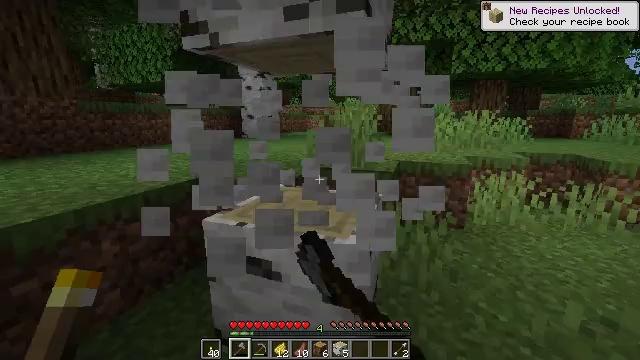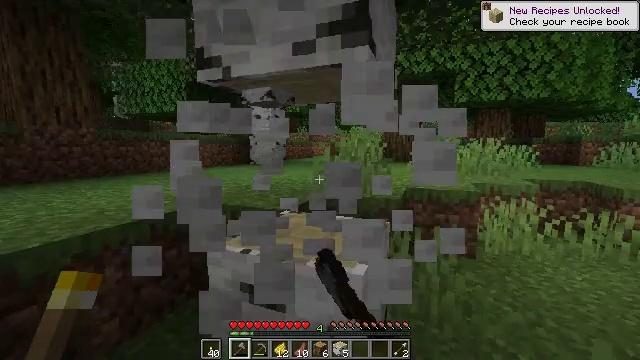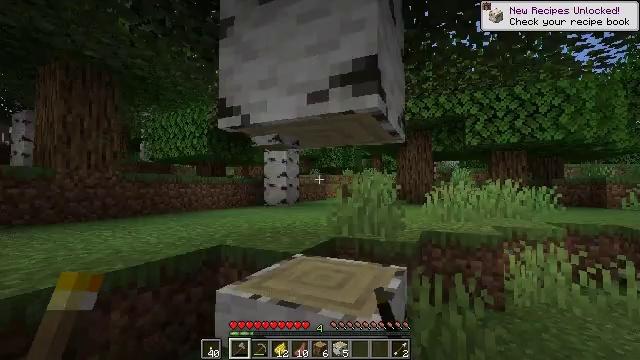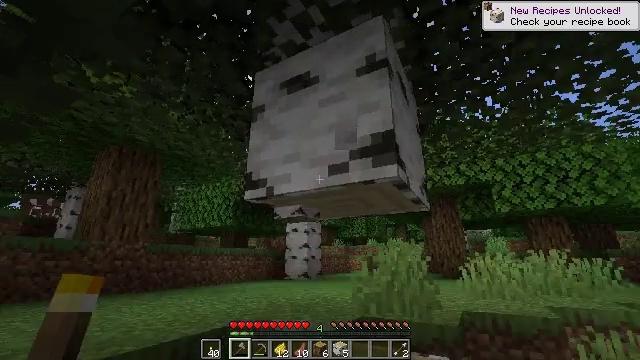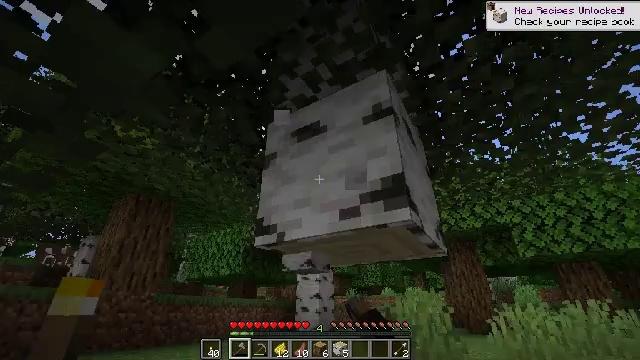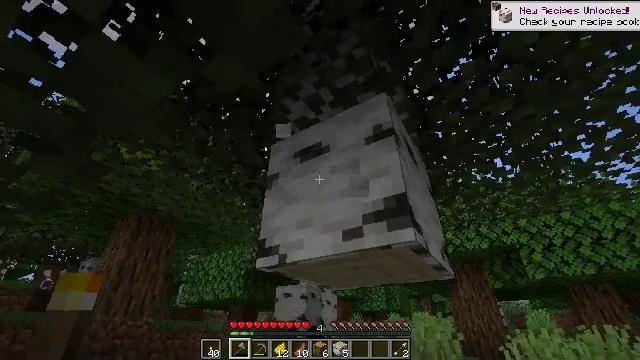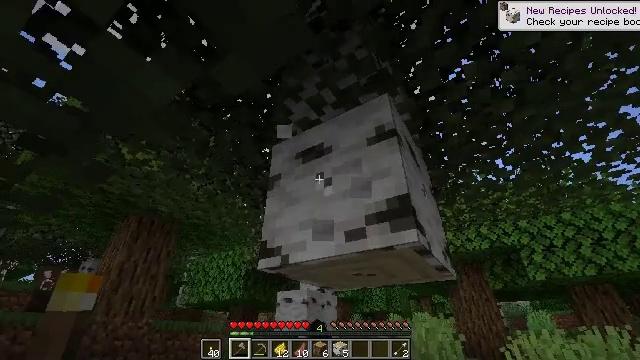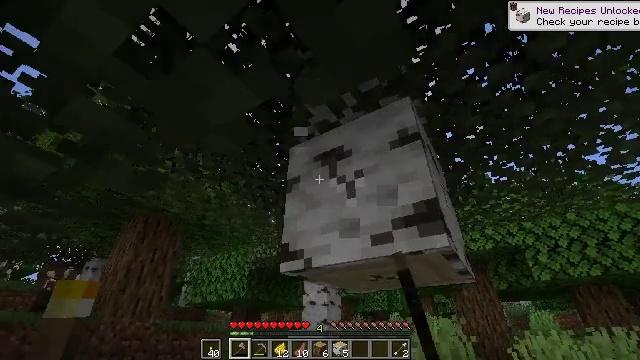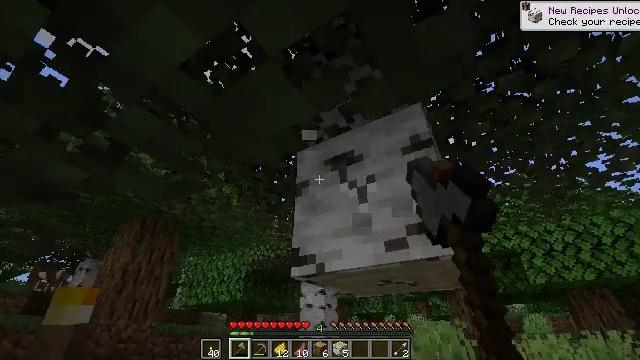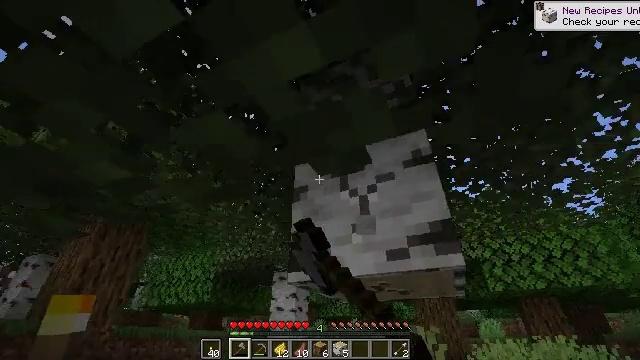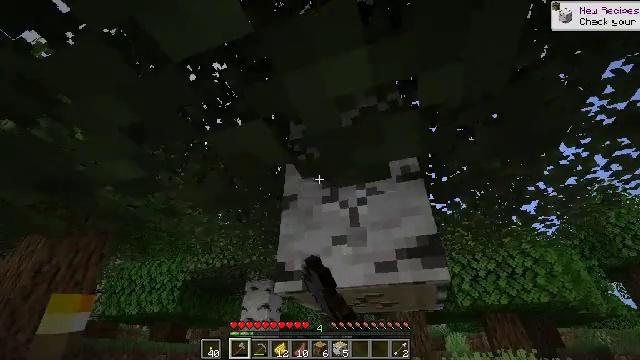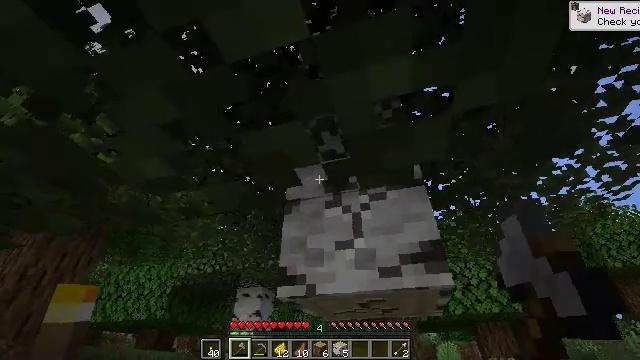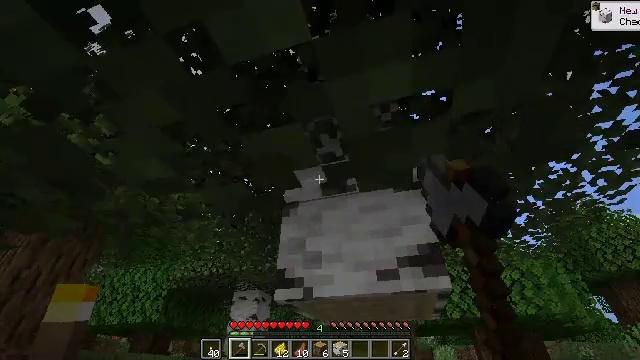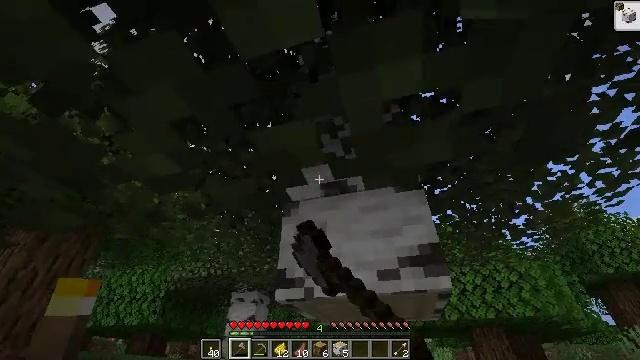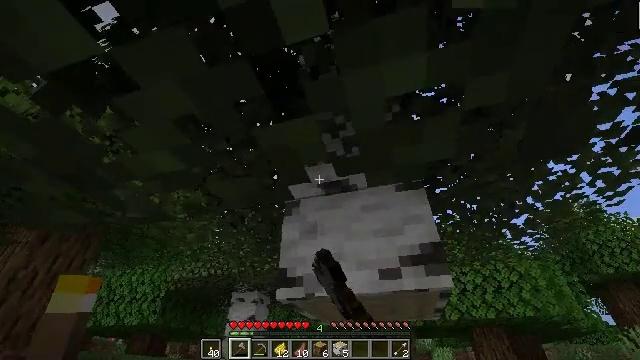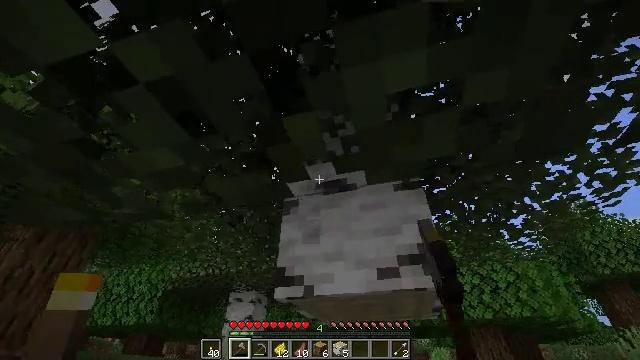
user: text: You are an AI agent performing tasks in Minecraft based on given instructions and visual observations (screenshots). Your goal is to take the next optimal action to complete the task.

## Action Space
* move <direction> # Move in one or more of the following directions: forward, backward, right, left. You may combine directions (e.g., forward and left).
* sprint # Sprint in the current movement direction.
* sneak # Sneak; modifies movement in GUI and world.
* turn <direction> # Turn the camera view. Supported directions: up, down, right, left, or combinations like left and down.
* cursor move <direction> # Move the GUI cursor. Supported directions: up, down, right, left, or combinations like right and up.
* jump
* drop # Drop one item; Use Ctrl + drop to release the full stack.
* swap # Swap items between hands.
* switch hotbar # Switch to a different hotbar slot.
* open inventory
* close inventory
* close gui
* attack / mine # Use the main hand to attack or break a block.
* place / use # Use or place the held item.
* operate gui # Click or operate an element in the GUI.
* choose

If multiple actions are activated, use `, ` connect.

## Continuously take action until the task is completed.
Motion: motion action
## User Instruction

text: Clear birch leaves to get saplings.
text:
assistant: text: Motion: turn left and up, attack / mine
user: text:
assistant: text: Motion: turn left and up, attack / mine
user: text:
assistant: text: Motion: turn left and up, attack / mine
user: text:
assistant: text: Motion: turn left and up, attack / mine
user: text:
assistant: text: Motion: turn up, attack / mine
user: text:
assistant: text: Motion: move left, attack / mine
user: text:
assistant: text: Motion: move left, attack / mine
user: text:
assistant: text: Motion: move left, turn right, attack / mine
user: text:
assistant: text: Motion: turn right, attack / mine
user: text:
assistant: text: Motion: turn right and up, attack / mine
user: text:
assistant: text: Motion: turn right and up, attack / mine
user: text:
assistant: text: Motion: attack / mine
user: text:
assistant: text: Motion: attack / mine
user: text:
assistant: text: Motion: attack / mine
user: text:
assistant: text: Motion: attack / mine
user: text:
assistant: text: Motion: turn right, attack / mine
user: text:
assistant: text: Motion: turn right, attack / mine
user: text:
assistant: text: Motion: attack / mine
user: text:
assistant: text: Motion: attack / mine
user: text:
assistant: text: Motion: attack / mine
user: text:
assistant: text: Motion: attack / mine
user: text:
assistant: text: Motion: attack / mine
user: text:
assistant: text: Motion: attack / mine